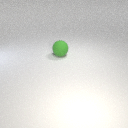
large green rubber sphere